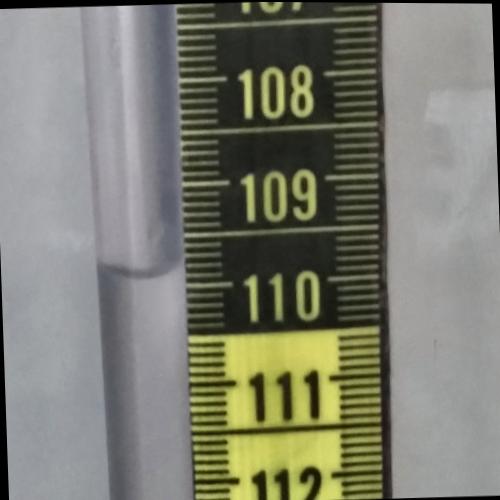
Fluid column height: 109.9 cm